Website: crate-barrel
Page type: stored-credit-cards
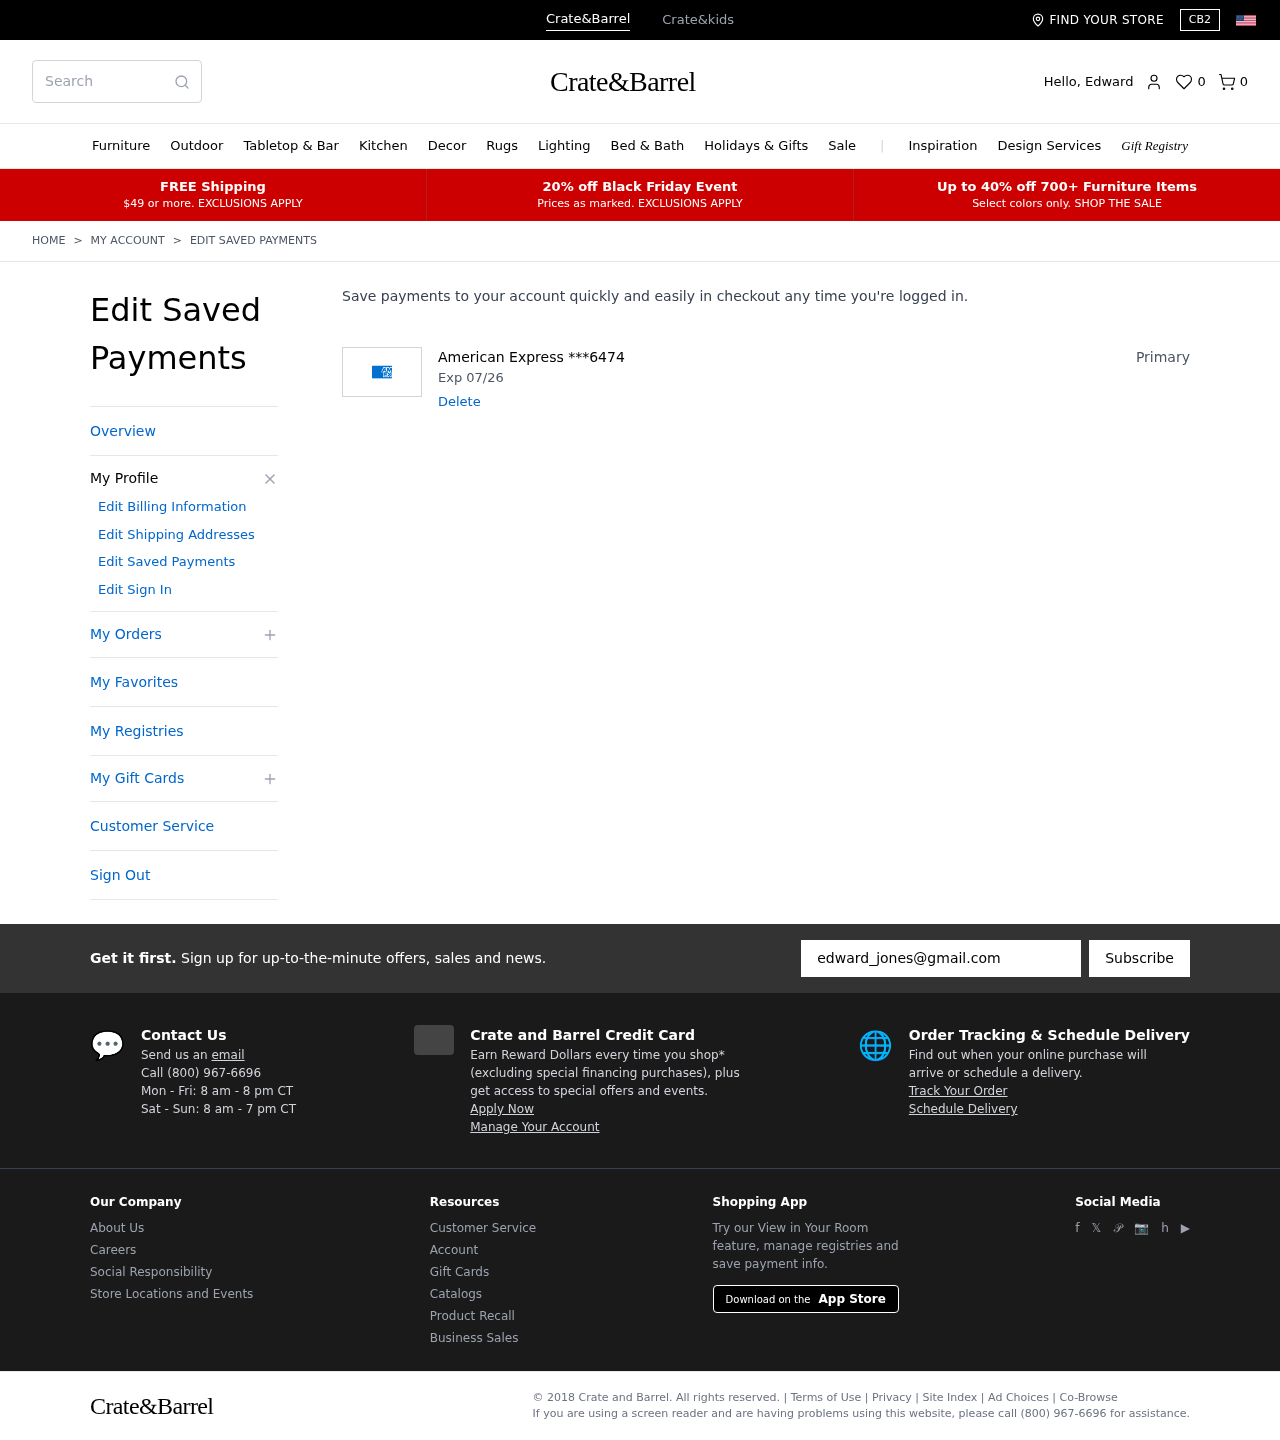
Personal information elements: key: PII_CARD_EXPIRY
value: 07/26
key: PII_CARD_LAST4
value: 6474
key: PII_CARD_TYPE
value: American Express
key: PII_FIRSTNAME
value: Edward
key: PII_EMAIL
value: edward_jones@gmail.com
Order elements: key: ORDER_NUM_ITEMS
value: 0
Search elements: key: HEADER_SEARCH
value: Search
Other elements: key: FAVORITES_COUNT
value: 0